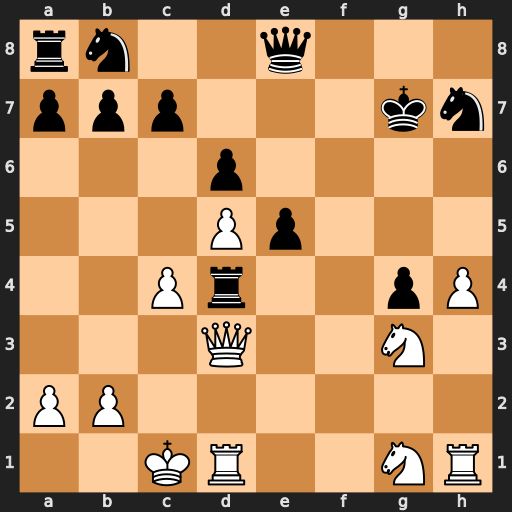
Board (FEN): rn2q3/ppp3kn/3p4/3Pp3/2Pr2pP/3Q2N1/PP6/2KR2NR
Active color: w
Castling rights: -
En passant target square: -
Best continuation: Nf5+ Kg8 Nxd4